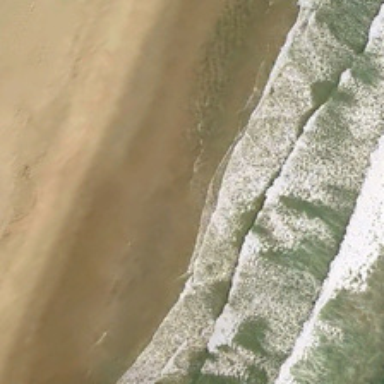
A piece of green ocean is near yellow beach .